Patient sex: M
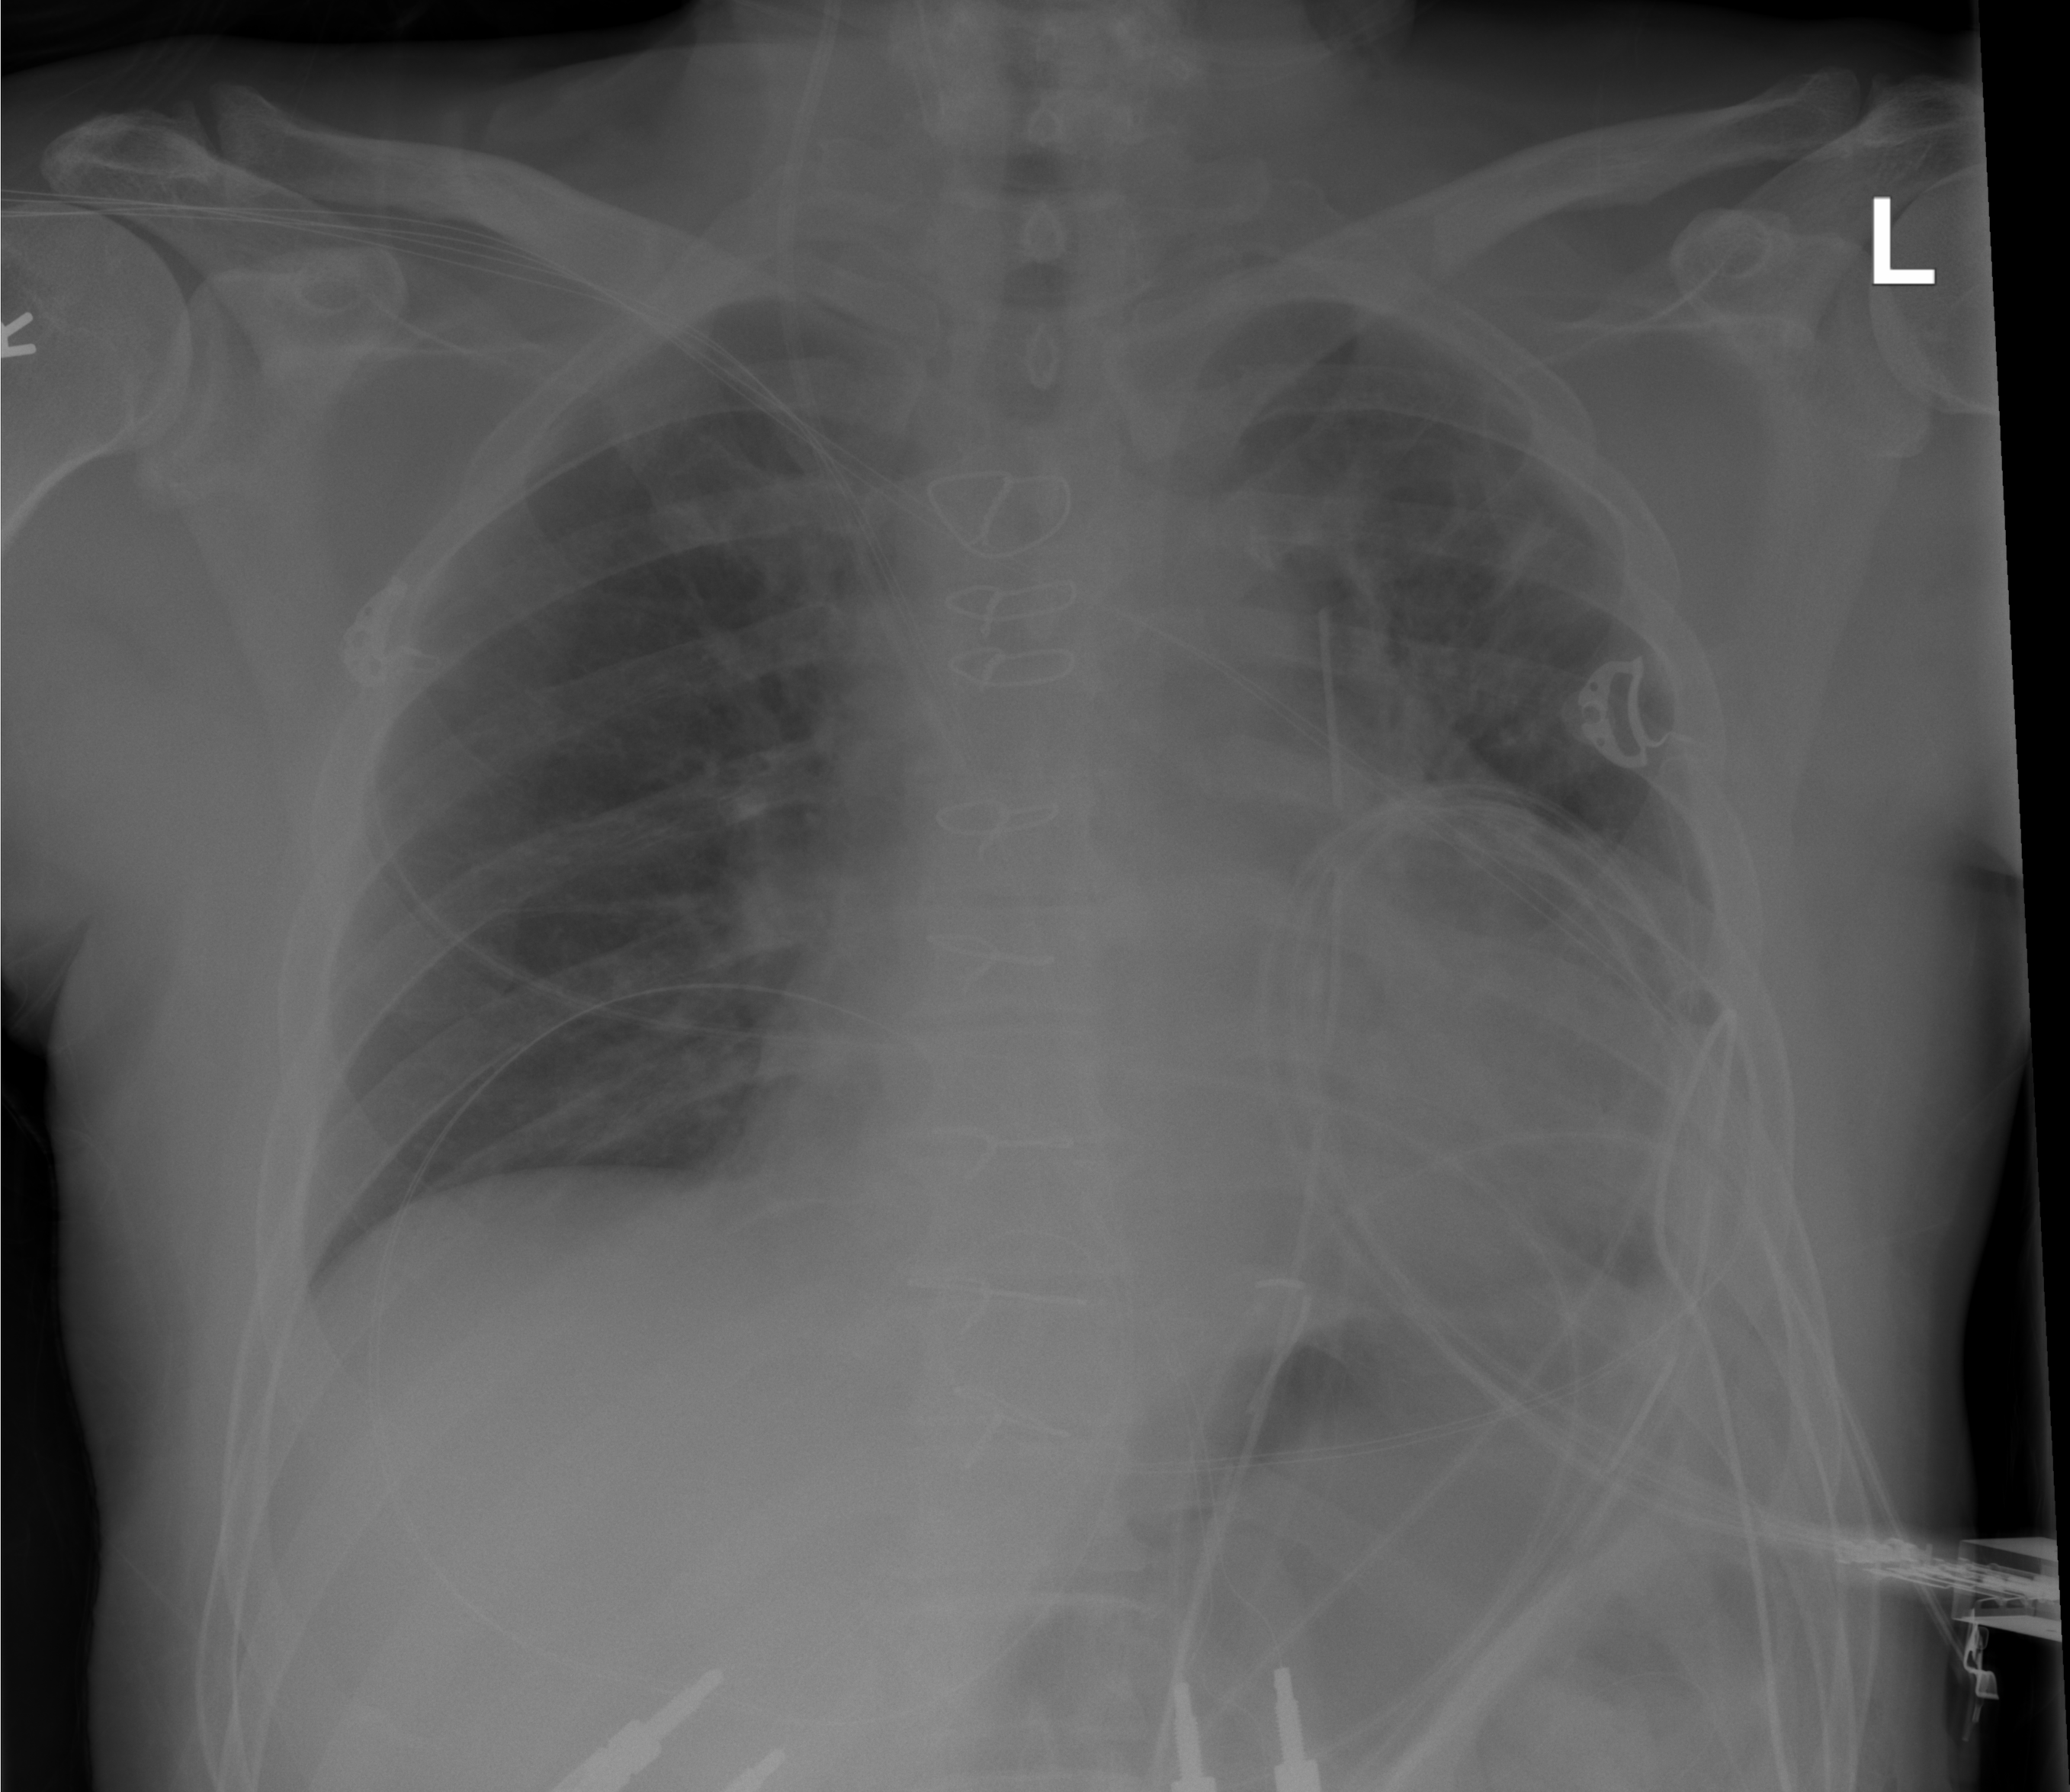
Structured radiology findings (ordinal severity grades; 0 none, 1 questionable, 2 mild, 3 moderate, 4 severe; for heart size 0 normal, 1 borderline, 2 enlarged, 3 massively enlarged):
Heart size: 3
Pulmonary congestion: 0
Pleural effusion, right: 0
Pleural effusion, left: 1
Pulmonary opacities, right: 0
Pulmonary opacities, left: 0
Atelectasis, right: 0
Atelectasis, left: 2